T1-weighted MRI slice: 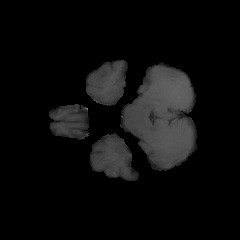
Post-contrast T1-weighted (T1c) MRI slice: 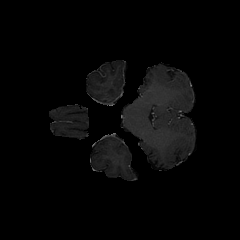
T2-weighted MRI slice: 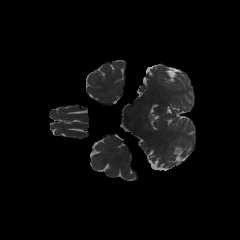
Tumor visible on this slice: no